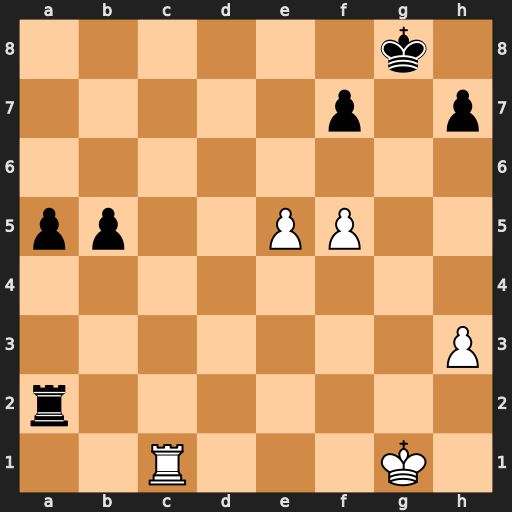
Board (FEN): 6k1/5p1p/8/pp2PP2/8/7P/r7/2R3K1
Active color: w
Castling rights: -
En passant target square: -
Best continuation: f6 h6 Rc8+ Kh7 e6 Kg6 e7